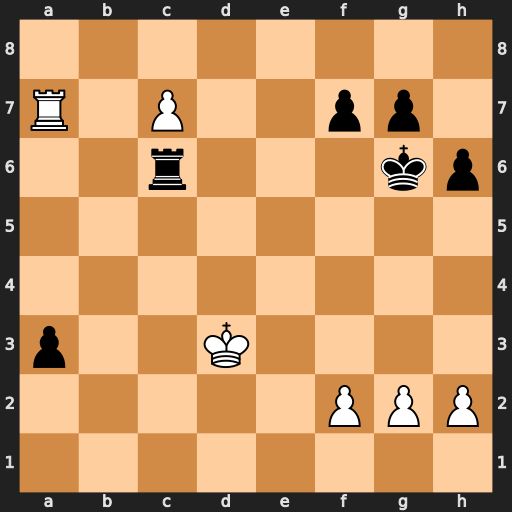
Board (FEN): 8/R1P2pp1/2r3kp/8/8/p2K4/5PPP/8
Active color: w
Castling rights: -
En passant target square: -
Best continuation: Ra6 Rxa6 c8=Q